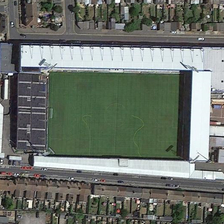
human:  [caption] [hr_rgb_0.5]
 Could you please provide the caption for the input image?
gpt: lots of bleachers are located in this stadium with white roofs next to its soccer field .

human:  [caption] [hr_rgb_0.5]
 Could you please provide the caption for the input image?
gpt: the football field is sandwiched between two orderly arranged residential areas .

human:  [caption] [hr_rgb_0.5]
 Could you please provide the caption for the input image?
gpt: the football field is sandwiched between two orderly arranged residential areas .

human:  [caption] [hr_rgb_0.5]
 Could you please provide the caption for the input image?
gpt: the football field is sandwiched between two orderly arranged residential areas .

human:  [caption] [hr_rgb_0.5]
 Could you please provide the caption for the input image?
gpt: a stadium is surrounded by many residential buildings .